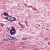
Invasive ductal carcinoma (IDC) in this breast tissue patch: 0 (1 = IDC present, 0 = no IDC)